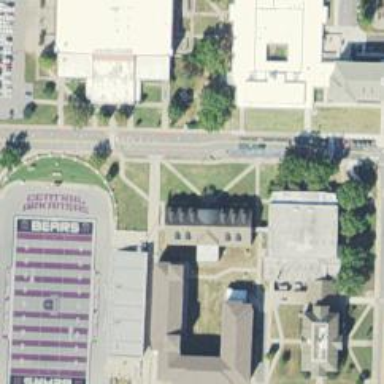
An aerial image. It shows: University building.